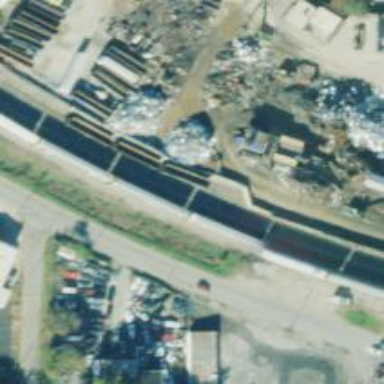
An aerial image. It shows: Railway spur service.